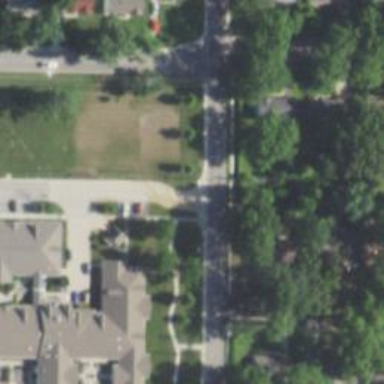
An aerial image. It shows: Unmarked crossing on footway.